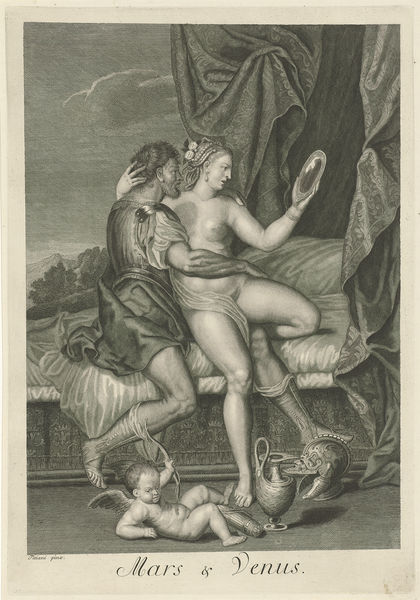
Titel: Mars en Venus (titel op object)
Künstler: Pieter van Gunst
Standort: Amsterdam
Institution: Rijksmuseum
Schlagwörter: berg, gott, himmel, mann, nackt, umhang, bäume, fenster, frau, hintergrund, spiegel, vorhang, decke, kind, paar, amphore, engel, krug, umarmung, bogen, spielen, zopf, bett, sandalen, muskulös, schönheit, druck, helm, götter, venus, mars, cupido, mars und venus, issen